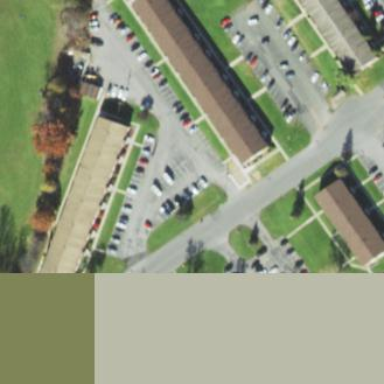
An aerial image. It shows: Paved parking area.